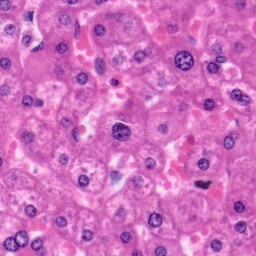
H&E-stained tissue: Liver